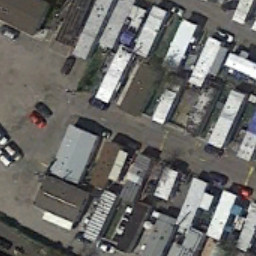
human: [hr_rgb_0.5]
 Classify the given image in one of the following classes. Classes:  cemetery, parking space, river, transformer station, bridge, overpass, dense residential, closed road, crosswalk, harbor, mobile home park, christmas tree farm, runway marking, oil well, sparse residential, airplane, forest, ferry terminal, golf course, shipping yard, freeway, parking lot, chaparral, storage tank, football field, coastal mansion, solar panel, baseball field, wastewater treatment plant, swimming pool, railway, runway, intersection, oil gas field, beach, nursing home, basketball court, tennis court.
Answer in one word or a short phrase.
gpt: mobile home park